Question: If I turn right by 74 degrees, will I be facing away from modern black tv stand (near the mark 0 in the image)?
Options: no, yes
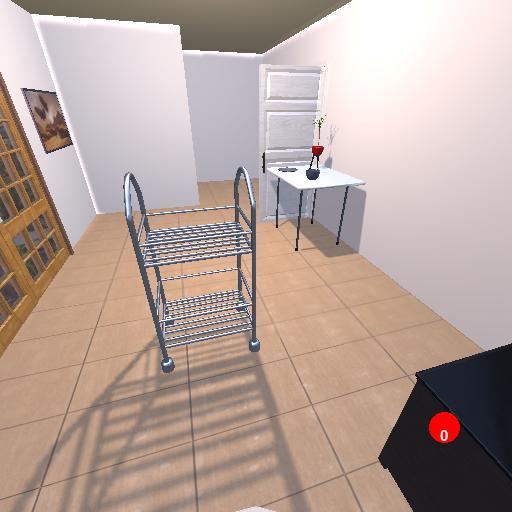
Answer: no